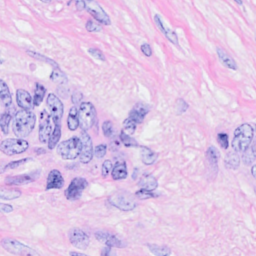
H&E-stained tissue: Breast